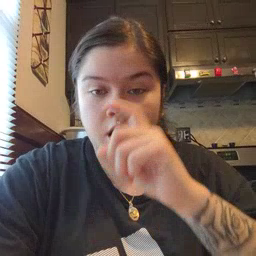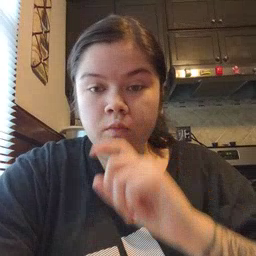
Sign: doll